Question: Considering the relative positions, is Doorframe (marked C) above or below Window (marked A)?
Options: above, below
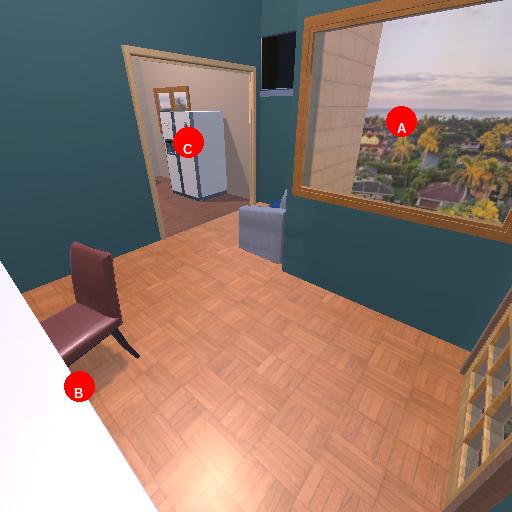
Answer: above